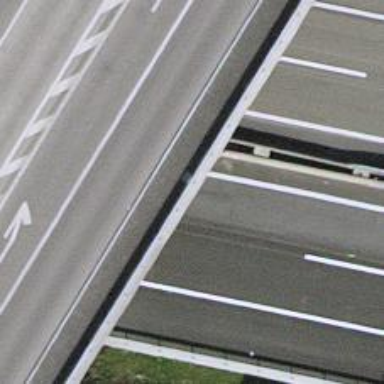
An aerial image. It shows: Traffic surveillance system.